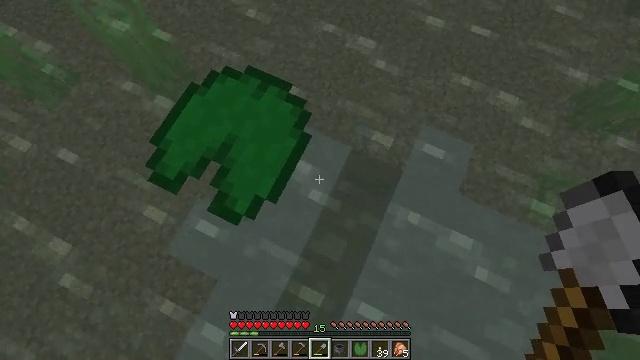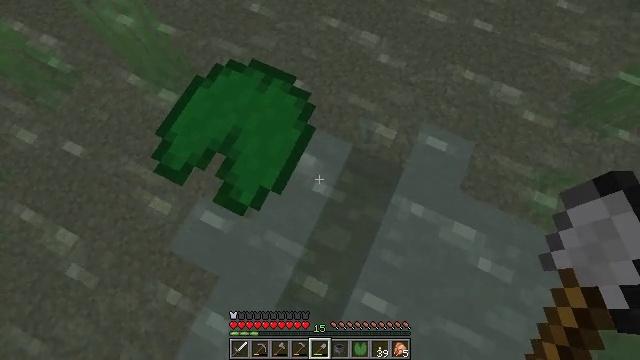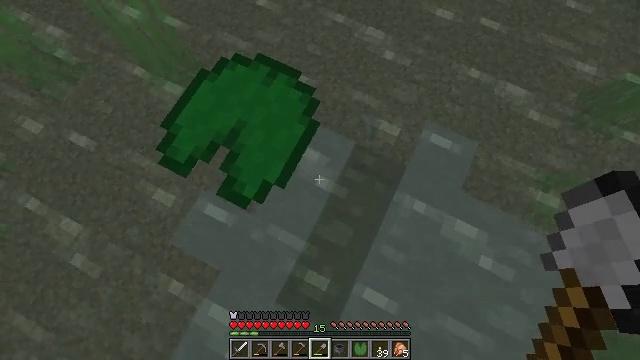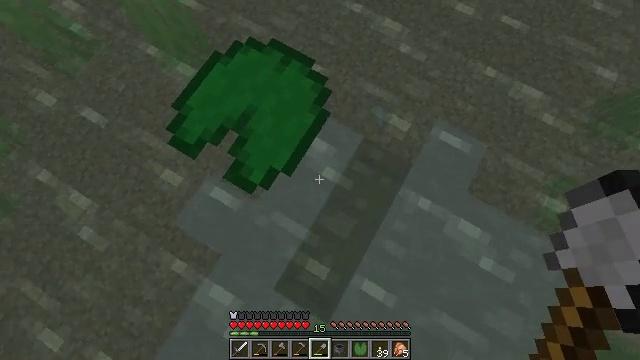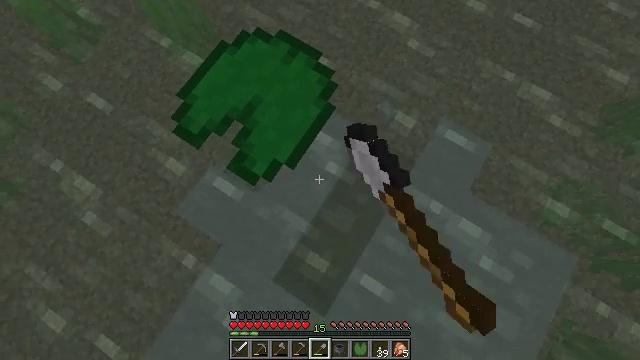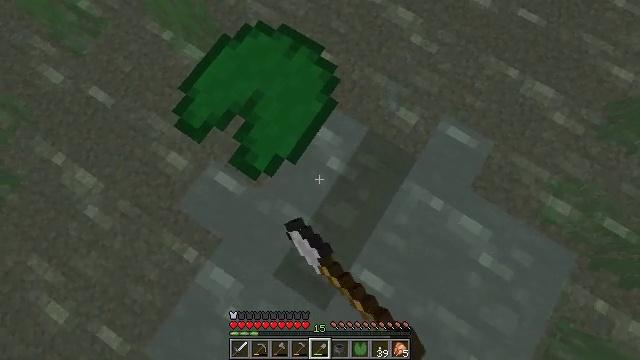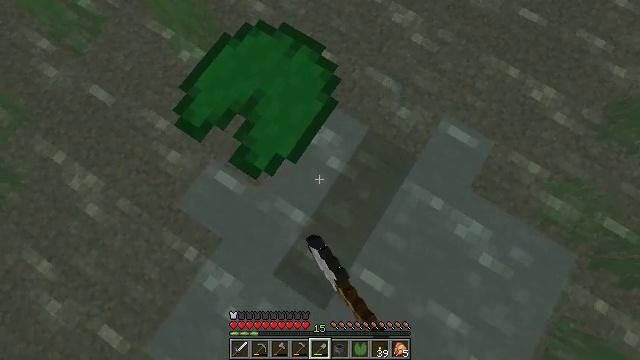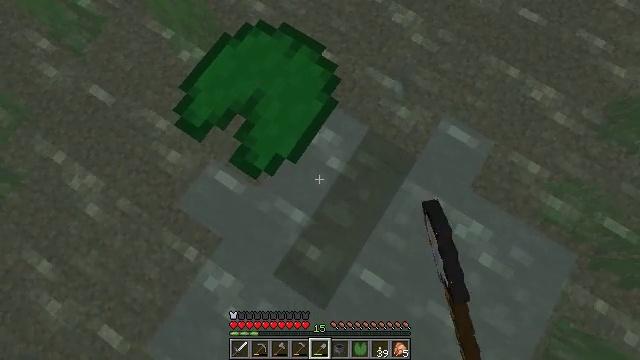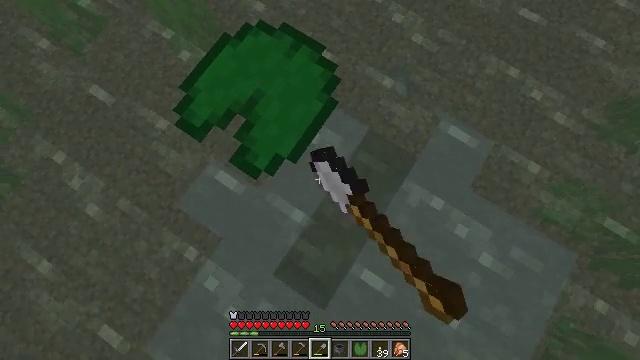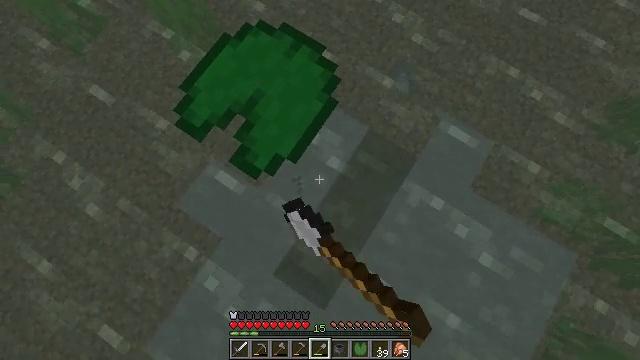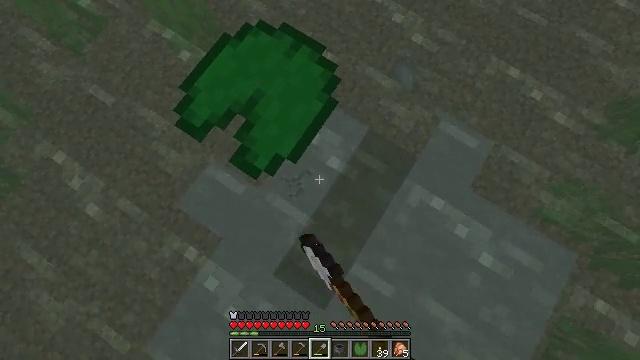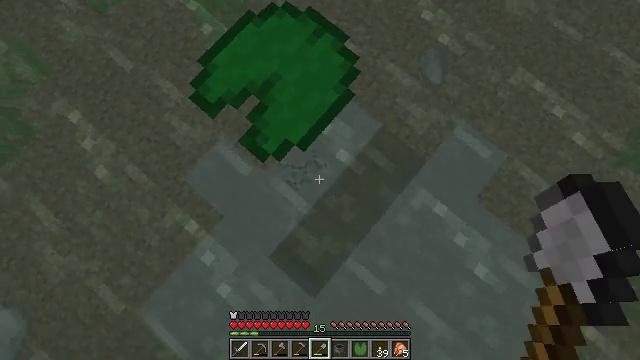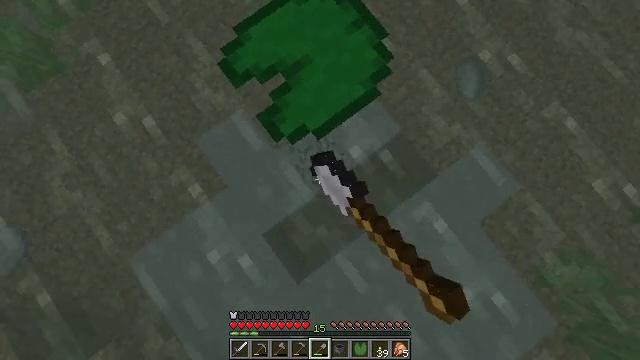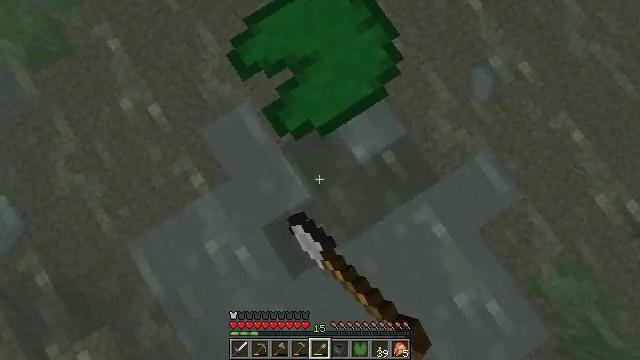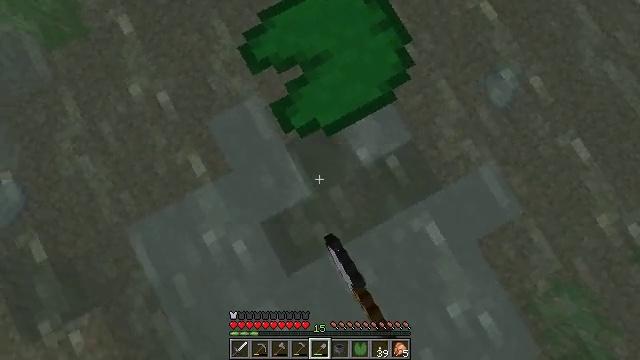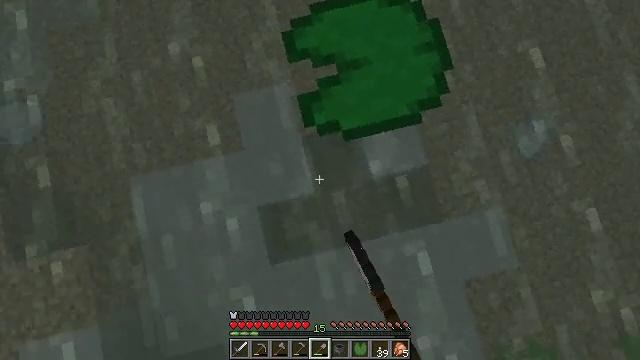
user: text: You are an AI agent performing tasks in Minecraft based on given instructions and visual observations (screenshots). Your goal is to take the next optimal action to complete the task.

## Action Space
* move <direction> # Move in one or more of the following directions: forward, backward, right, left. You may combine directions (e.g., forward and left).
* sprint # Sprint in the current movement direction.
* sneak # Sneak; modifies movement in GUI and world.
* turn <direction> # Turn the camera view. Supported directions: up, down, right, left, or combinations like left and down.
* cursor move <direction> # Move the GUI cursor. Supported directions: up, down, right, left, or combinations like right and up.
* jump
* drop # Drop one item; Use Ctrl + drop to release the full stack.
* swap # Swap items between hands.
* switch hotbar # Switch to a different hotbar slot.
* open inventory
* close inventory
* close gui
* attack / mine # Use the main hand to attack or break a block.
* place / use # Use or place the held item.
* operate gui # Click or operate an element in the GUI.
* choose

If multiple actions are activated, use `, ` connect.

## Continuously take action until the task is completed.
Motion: motion action
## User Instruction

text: Mine the clay from the riverbed.
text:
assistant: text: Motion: sneak, attack / mine
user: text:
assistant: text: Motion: sneak, turn left, attack / mine
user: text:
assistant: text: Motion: sneak, turn left and down, attack / mine
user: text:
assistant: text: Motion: sneak, turn left and down, attack / mine
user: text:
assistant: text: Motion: sneak, attack / mine
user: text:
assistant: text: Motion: sneak, attack / mine
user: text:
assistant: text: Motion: sneak, attack / mine
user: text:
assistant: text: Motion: sneak, attack / mine
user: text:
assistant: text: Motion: sneak, attack / mine
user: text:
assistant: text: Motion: sneak, attack / mine
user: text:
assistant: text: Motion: sneak, turn left and down, attack / mine
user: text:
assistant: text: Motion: sneak, turn left and down, attack / mine
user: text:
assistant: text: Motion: sneak, turn left, attack / mine
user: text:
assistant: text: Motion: sneak, turn left, attack / mine
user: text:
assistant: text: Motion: sneak, turn left, attack / mine
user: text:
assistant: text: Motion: sneak, turn left, attack / mine
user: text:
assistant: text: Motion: move left, sneak, turn left and up, attack / mine
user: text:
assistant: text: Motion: move left, sneak, turn left and up, attack / mine
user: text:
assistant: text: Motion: move left, sneak, attack / mine
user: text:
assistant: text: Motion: move left, sneak, attack / mine
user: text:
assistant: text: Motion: sneak, attack / mine
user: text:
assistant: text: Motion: sneak, attack / mine
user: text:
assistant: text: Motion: sneak, attack / mine
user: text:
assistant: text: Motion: sneak, attack / mine
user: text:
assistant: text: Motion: sneak, attack / mine
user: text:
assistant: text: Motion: sneak, attack / mine
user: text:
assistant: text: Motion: sneak, attack / mine
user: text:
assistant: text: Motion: sneak, attack / mine
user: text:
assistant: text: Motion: move forward, sneak, attack / mine
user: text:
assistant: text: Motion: move forward and move right, sneak, turn right and up, attack / mine